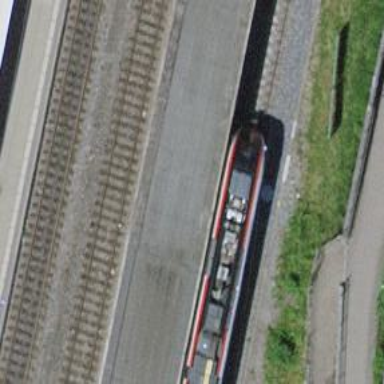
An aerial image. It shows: Close-up of railway platform edge.